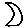
Label: moon